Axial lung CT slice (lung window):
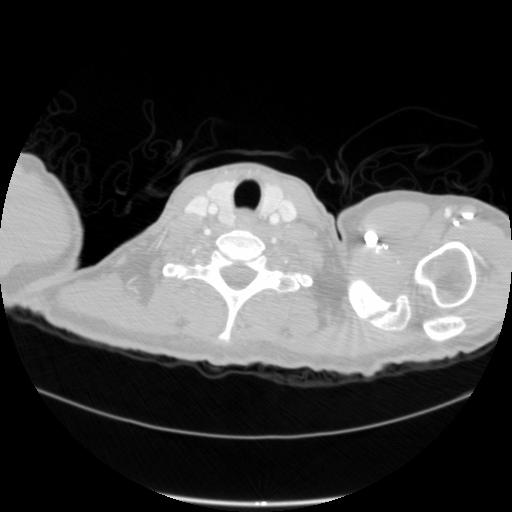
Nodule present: no